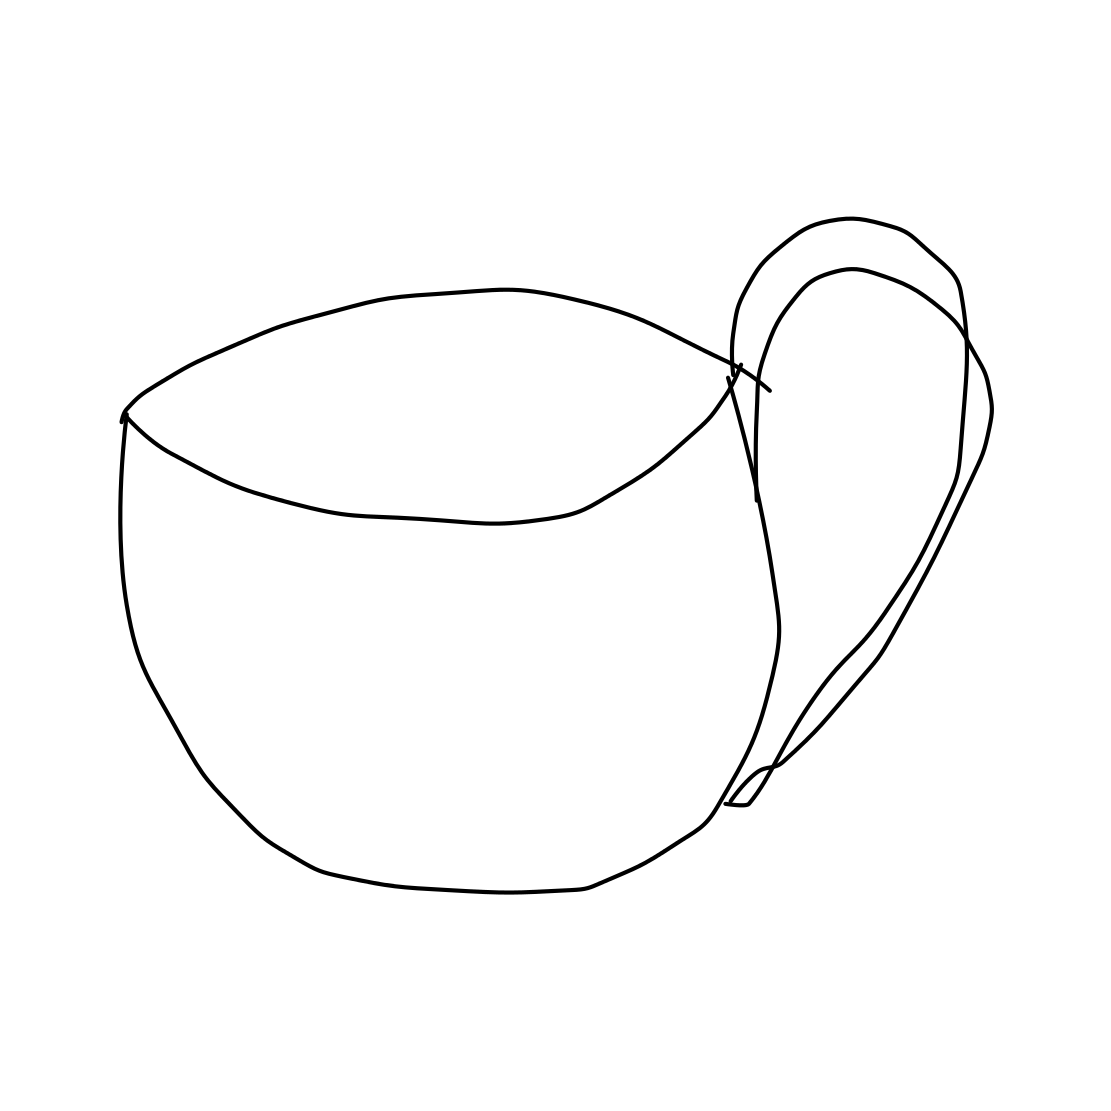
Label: cup